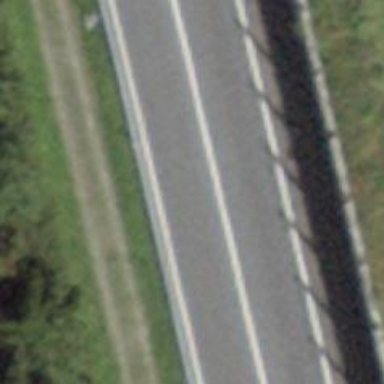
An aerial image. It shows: Asphalt motorroad with trunk classification.